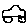
Label: car